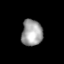
Tissue: lung
Cell type: T cells
Senescence score: 0.2002
Nuclear area (px): 538
Mean DAPI intensity: 160.829